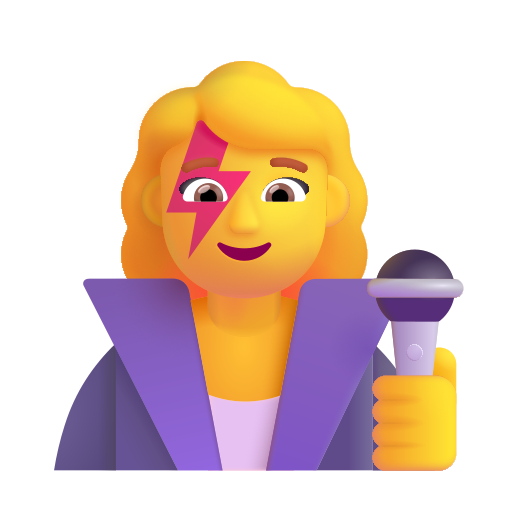
woman singer color default